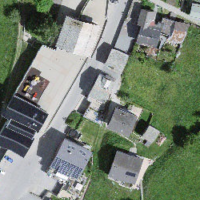
EUNIS habitat code: 54
Species observed at this site:
Sambucus nigra